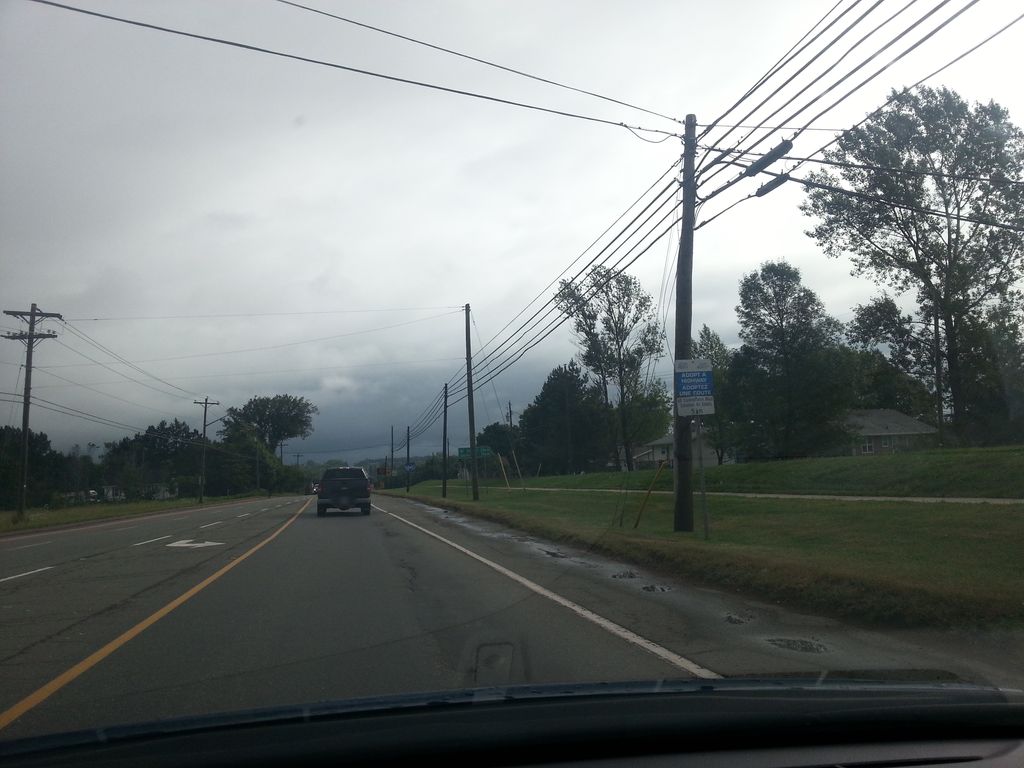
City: charlottetown